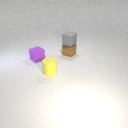
small yellow rubber cylinder in front of small purple rubber cube